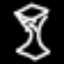
Label: hourglass